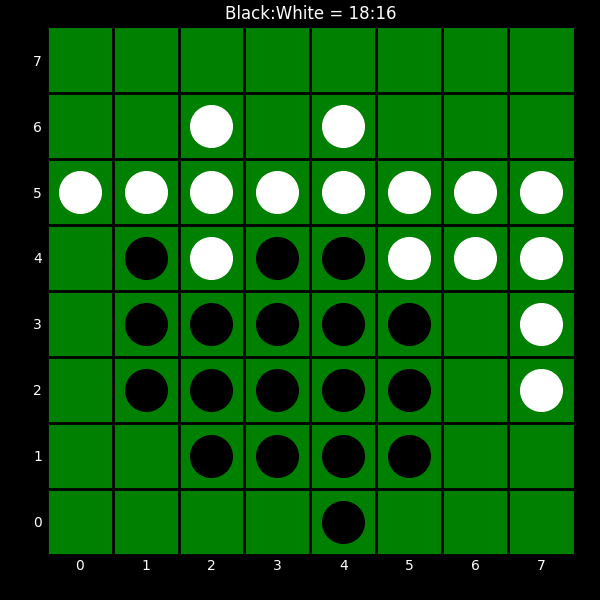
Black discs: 18
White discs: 16